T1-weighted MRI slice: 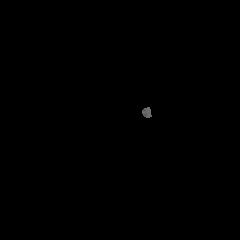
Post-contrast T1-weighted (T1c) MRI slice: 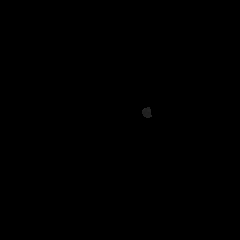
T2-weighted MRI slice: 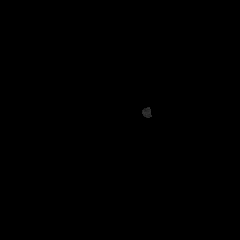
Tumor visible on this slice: no